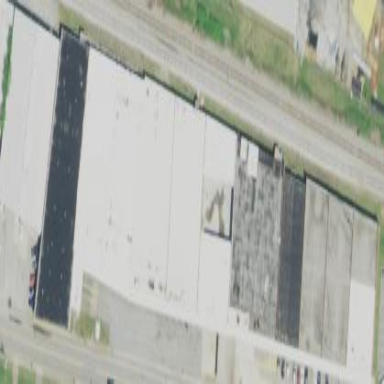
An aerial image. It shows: Warehouse building.